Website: bh-photo
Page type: address-validator
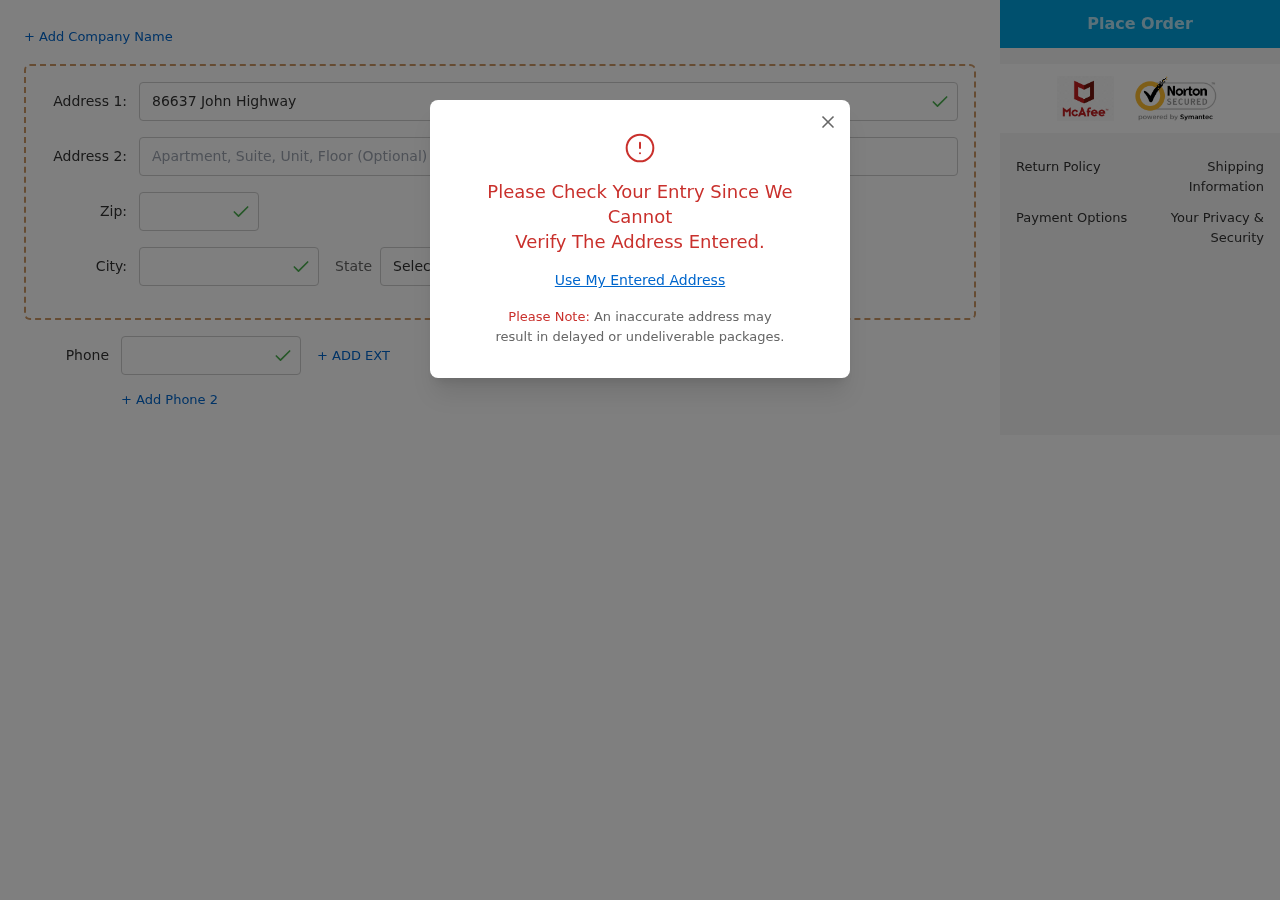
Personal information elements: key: PII_CITY
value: East Deniseville
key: PII_PHONE
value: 4746138620
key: PII_POSTCODE
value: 30964
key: PII_STATE_ABBR
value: ID
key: PII_STREET
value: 86637 John Highway